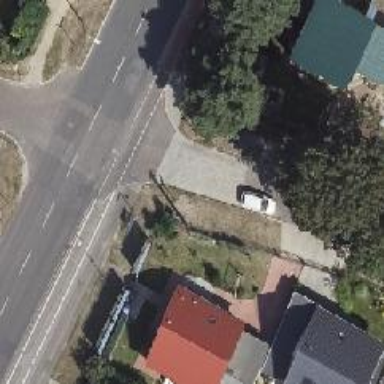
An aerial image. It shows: Road with "give way" sign.